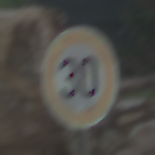
Verkehrszeichen: Geschwindigkeit30
Umgebung: Outdoor, Urban
Tageszeit: MorningAfternoon
Wetter: PartlyCloudy
Licht: Natural
Jahreszeit: NotSpecified
Kontrast: LowContrast